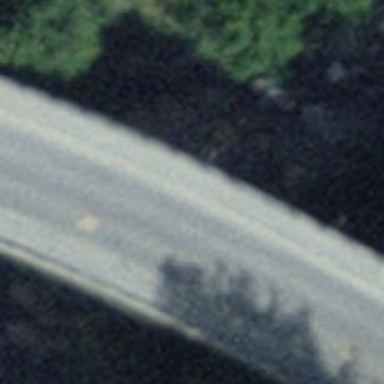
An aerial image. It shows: Tertiary road crossing bridge with sidewalks on both sides.